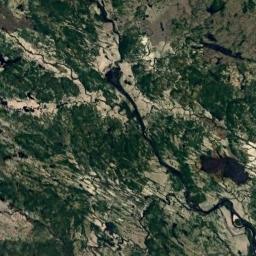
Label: wetland